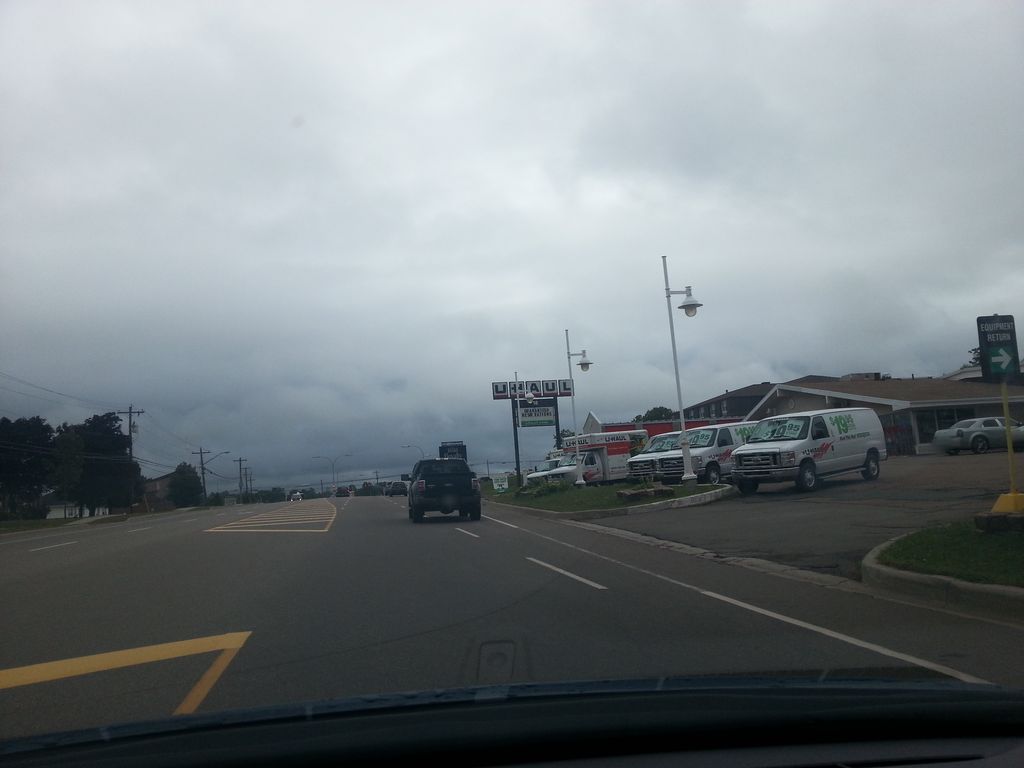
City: charlottetown